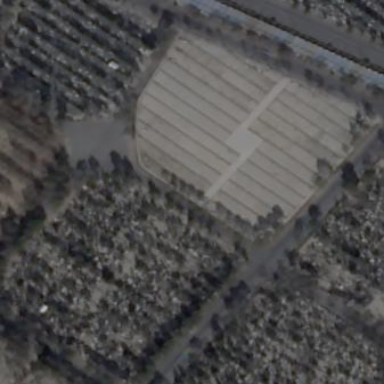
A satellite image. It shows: Cemetery.